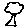
Label: tree